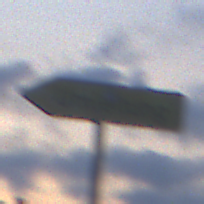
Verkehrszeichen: UmleitungswegweiserLinksweisend
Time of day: Dawn
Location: Outdoor (Urban)
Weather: PartlyCloudy
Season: NotSpecified
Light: Natural